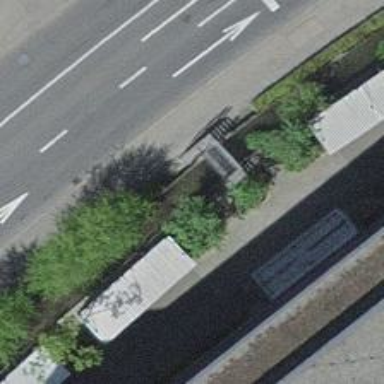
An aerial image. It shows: Footway with surface made of metal grid.